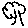
Label: tree